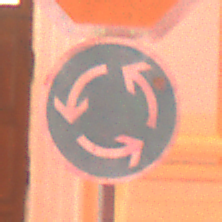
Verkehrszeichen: Kreisverkehr
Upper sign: Stop
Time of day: Night
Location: Outdoor (Urban)
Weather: Overcast
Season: Winter
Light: Artificial